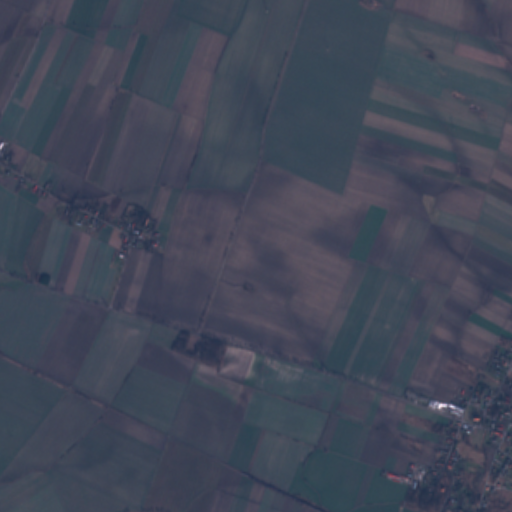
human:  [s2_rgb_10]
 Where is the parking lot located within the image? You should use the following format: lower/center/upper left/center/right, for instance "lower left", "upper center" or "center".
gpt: The parking lot is located in the lower right of the image.
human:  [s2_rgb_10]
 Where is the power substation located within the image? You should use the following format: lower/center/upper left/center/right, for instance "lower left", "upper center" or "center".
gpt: The power substation is located in the lower right of the image.
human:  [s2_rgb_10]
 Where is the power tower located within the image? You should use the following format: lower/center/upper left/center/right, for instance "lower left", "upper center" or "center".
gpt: The power tower is located in the upper right of the image.
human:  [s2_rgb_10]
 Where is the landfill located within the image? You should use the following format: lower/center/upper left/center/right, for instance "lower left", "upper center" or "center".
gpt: There is no landfill in the image.